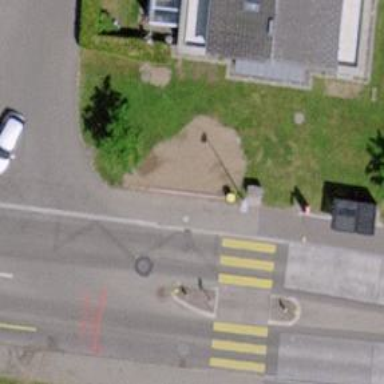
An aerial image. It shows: Post box is visible.